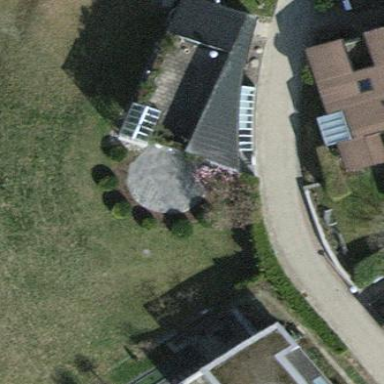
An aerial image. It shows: Detached building.